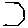
Label: hexagon